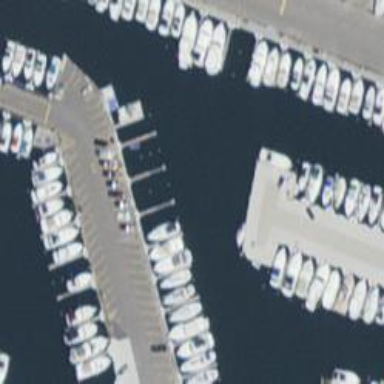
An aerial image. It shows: Marina area for leisure land.